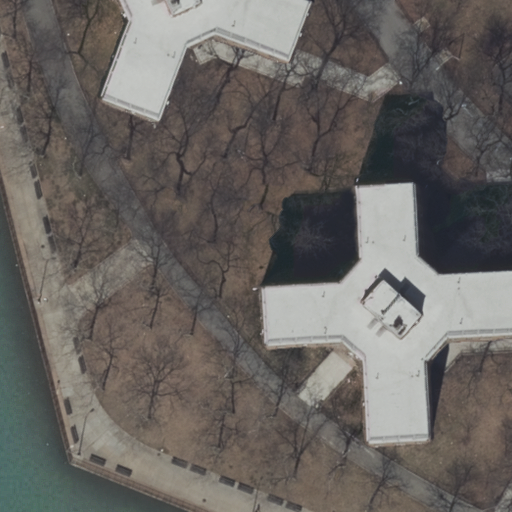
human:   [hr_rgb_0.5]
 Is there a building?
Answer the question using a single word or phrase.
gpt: yes

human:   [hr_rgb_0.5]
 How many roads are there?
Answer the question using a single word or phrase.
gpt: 9

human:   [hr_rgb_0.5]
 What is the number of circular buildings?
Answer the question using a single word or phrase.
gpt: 0

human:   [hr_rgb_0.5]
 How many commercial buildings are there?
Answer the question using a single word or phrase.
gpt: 0

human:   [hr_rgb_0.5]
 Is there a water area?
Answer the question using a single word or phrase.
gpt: yes

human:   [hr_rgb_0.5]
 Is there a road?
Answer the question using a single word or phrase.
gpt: yes

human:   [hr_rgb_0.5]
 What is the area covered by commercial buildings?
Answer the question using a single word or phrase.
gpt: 0m2

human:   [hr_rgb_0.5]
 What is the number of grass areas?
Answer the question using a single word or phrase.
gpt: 2

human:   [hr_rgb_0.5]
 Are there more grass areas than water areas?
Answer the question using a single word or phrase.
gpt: yes

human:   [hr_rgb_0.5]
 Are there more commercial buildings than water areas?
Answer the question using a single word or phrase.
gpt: no

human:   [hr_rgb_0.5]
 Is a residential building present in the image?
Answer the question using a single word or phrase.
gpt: yes

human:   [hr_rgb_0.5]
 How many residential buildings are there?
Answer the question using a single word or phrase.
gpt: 2

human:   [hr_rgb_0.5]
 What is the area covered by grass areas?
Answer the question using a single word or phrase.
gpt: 264m2

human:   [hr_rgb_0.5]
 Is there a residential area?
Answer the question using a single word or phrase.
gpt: yes

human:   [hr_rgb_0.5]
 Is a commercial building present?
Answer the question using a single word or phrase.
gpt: no

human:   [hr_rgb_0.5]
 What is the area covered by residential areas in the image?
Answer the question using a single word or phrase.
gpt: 10627m2

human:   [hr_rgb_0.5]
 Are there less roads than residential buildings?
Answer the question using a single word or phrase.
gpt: no

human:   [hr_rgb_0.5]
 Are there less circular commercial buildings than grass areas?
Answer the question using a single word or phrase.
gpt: yes

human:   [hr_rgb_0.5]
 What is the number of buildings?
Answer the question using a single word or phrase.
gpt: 2

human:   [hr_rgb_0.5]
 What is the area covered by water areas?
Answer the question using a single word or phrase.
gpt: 543m2

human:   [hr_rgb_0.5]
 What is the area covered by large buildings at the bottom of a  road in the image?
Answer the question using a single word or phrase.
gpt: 0m2

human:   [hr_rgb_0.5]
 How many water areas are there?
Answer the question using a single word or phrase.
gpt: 1

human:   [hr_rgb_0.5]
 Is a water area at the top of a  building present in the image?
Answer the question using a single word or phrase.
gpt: no

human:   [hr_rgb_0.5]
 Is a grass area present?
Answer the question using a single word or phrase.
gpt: yes

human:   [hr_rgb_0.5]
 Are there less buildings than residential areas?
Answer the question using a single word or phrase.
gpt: no

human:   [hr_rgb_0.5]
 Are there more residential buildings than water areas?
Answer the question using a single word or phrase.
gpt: yes

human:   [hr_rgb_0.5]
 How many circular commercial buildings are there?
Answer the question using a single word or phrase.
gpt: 0

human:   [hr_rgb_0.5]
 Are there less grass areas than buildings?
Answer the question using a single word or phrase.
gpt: no

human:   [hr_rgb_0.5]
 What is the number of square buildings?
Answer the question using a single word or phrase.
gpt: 0

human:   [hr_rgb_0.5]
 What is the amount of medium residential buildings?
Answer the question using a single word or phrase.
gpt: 1

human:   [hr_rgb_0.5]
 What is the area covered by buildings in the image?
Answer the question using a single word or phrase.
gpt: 491m2

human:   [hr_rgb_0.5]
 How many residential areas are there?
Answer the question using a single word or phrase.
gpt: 1

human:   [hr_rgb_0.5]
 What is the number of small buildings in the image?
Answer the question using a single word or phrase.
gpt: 1

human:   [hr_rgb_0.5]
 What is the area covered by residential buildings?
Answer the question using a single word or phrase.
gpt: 491m2

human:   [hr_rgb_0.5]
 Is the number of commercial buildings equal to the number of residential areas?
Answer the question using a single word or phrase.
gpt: no

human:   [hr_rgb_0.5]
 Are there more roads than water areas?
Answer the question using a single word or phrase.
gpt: yes

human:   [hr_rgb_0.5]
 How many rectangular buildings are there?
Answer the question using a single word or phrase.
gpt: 1

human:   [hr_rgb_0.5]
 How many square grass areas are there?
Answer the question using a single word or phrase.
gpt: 0

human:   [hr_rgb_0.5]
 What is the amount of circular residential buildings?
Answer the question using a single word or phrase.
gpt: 0

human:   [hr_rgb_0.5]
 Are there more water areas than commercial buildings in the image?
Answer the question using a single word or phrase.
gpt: yes

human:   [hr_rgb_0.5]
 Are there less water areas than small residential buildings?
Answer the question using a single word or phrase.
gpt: no

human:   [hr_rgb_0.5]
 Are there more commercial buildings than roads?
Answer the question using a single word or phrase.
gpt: no

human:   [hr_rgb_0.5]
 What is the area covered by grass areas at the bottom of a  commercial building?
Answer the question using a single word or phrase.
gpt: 0m2

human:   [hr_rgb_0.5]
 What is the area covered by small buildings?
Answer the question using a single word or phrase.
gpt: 21m2

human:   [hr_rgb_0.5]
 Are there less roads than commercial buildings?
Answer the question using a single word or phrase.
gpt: no

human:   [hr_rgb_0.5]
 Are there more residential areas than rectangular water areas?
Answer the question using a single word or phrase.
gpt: no

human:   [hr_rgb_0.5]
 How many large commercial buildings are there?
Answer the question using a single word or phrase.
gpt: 0

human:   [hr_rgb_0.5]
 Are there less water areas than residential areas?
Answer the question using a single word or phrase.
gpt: no

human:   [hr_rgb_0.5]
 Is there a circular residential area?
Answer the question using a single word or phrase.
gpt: no

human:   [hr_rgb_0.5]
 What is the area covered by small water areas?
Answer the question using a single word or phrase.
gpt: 0m2

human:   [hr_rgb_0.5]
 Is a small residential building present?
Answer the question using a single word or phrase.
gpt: yes

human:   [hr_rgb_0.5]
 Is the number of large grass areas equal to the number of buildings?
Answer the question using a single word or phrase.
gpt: no

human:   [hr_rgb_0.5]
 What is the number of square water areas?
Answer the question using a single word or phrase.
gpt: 0

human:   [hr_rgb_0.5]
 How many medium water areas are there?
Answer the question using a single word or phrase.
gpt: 0

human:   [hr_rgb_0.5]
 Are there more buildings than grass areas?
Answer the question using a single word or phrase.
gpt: no

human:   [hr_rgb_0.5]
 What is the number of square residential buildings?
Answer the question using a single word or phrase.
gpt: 0

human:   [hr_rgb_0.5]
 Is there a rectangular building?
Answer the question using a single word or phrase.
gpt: yes

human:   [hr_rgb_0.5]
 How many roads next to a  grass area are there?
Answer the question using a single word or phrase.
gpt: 9

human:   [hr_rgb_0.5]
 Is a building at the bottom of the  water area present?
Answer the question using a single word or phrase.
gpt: no

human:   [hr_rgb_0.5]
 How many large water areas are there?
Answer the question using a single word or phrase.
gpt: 1

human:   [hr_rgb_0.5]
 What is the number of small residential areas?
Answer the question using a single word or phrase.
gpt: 0

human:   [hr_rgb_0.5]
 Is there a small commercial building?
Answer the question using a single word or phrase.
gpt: no

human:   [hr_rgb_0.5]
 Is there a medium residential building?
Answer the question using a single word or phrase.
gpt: yes

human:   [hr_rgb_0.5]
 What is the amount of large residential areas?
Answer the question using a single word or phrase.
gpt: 1